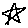
Label: star